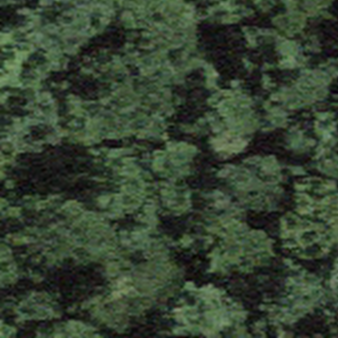
Label: other